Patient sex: M
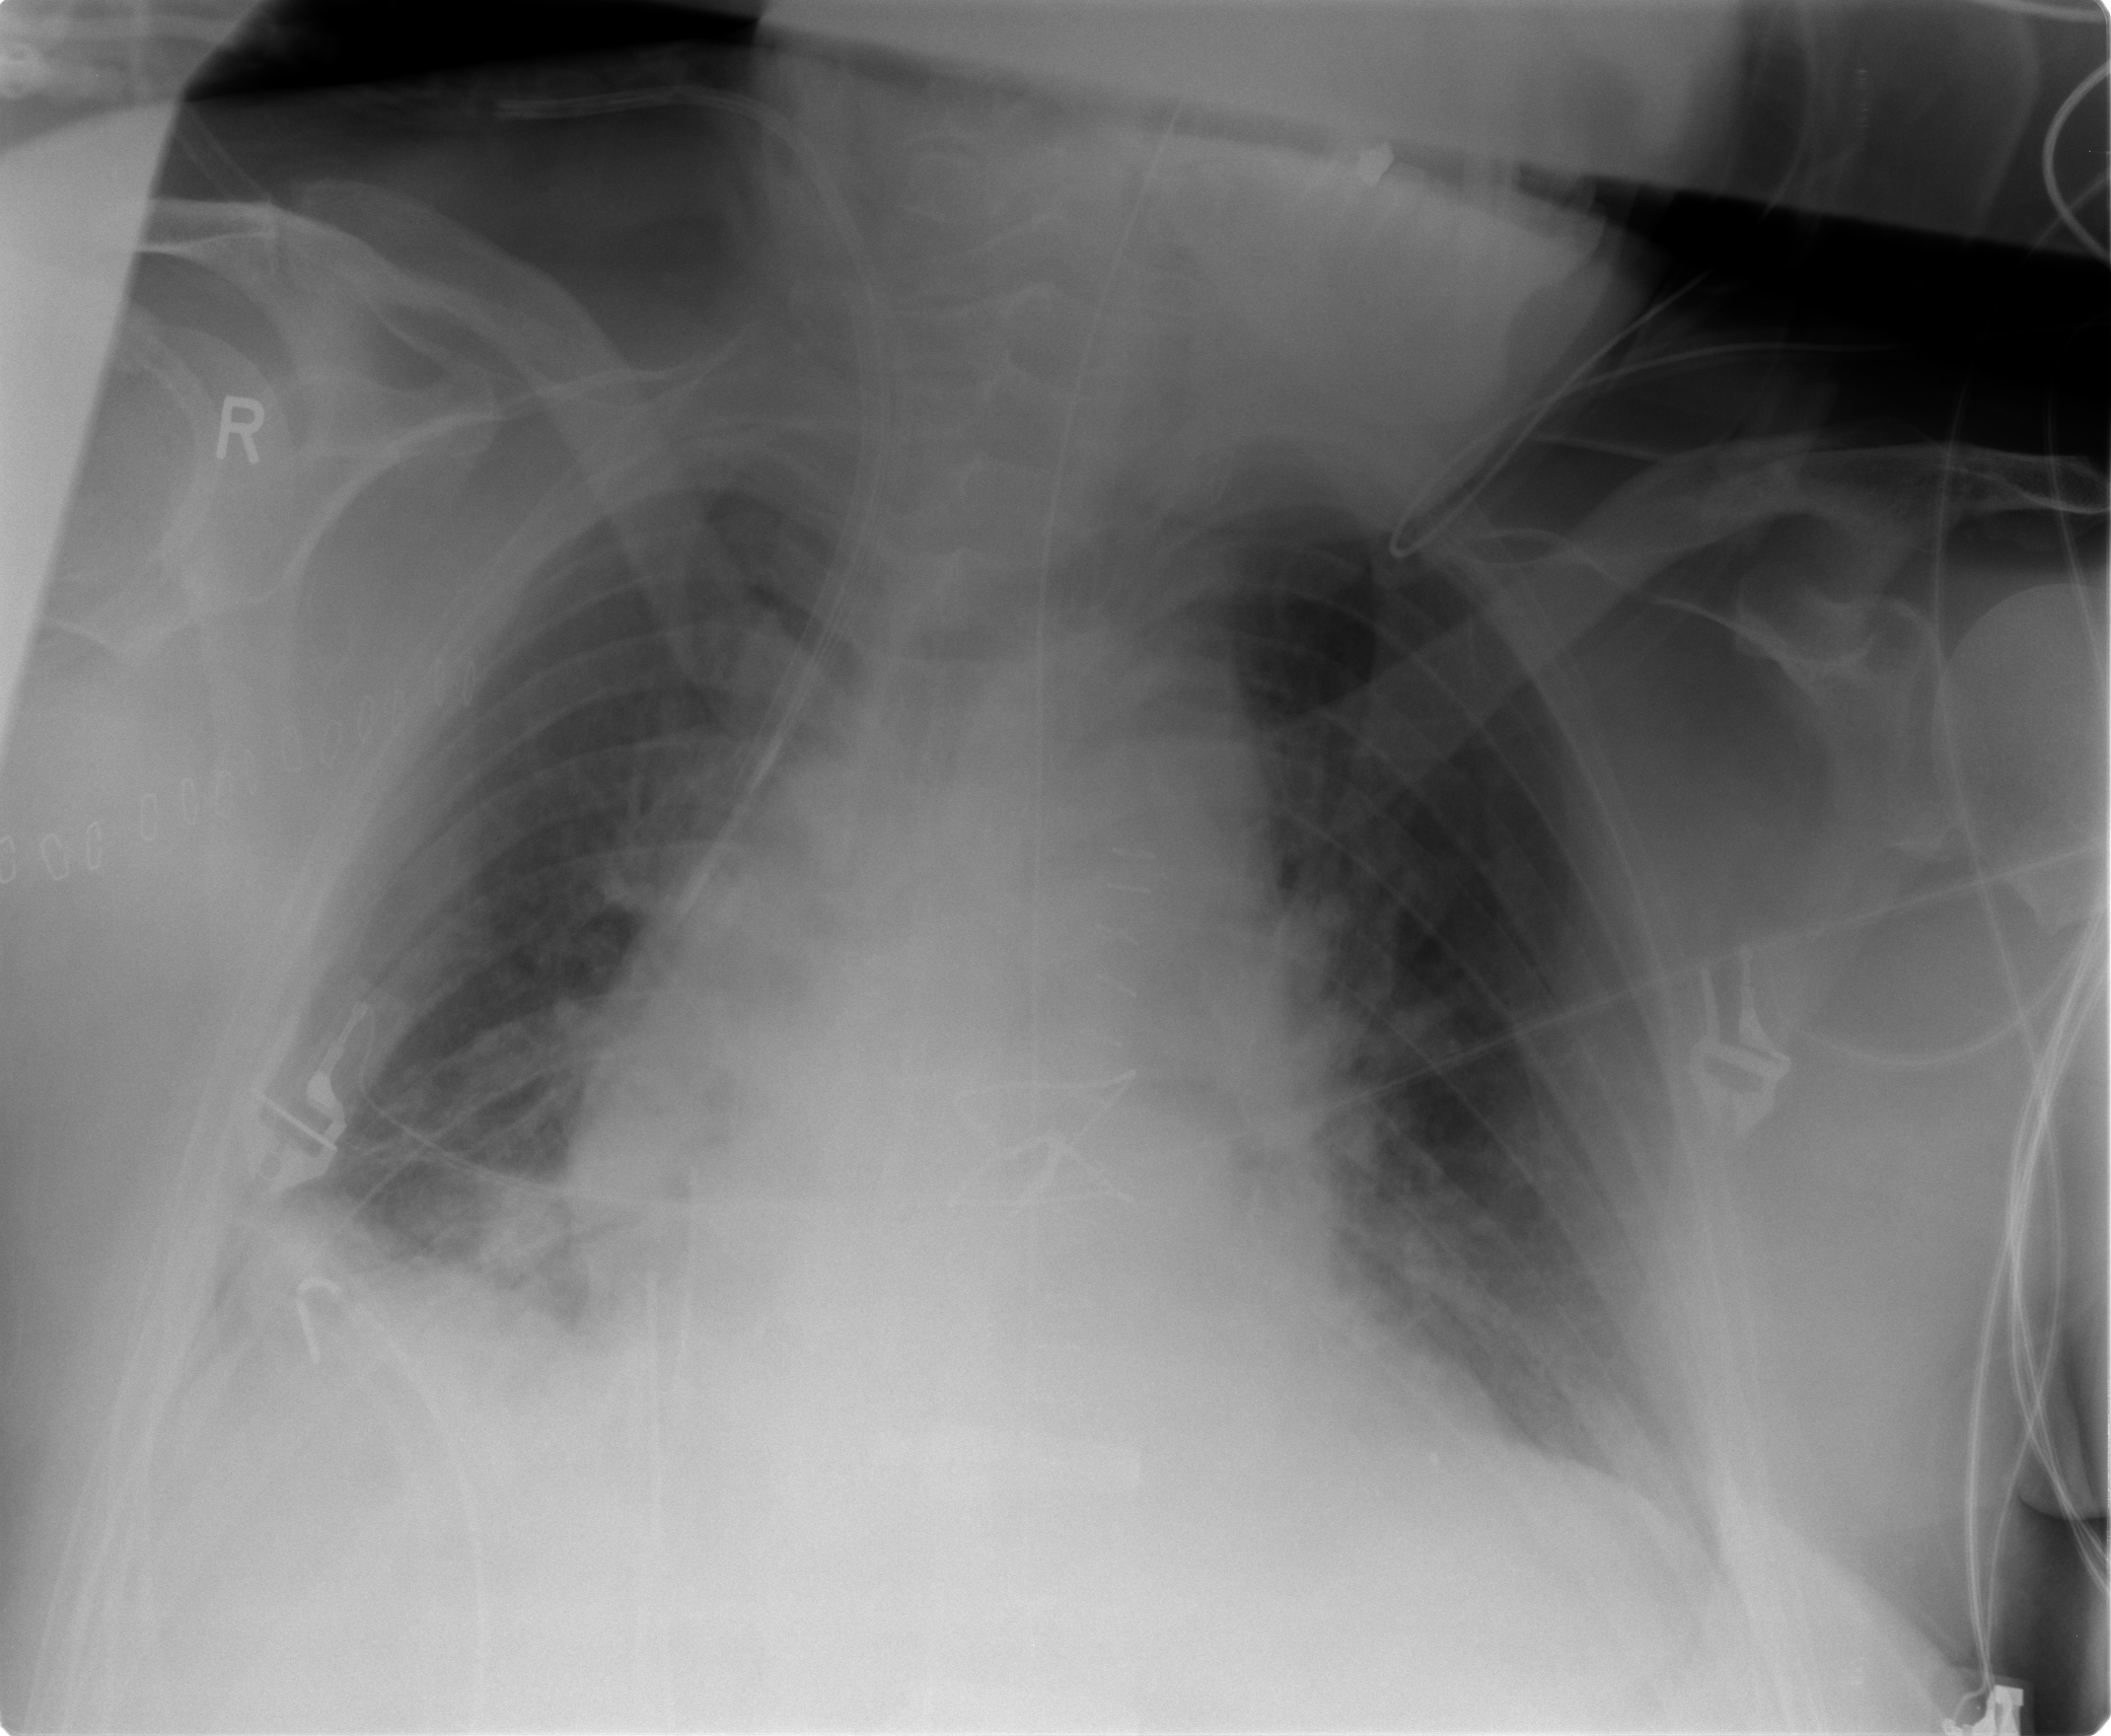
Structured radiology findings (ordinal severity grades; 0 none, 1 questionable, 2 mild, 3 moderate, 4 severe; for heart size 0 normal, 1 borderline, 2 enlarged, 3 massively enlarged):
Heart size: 2
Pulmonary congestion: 2
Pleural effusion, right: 0
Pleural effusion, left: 0
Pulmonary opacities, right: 1
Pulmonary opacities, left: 1
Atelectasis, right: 2
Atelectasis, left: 1